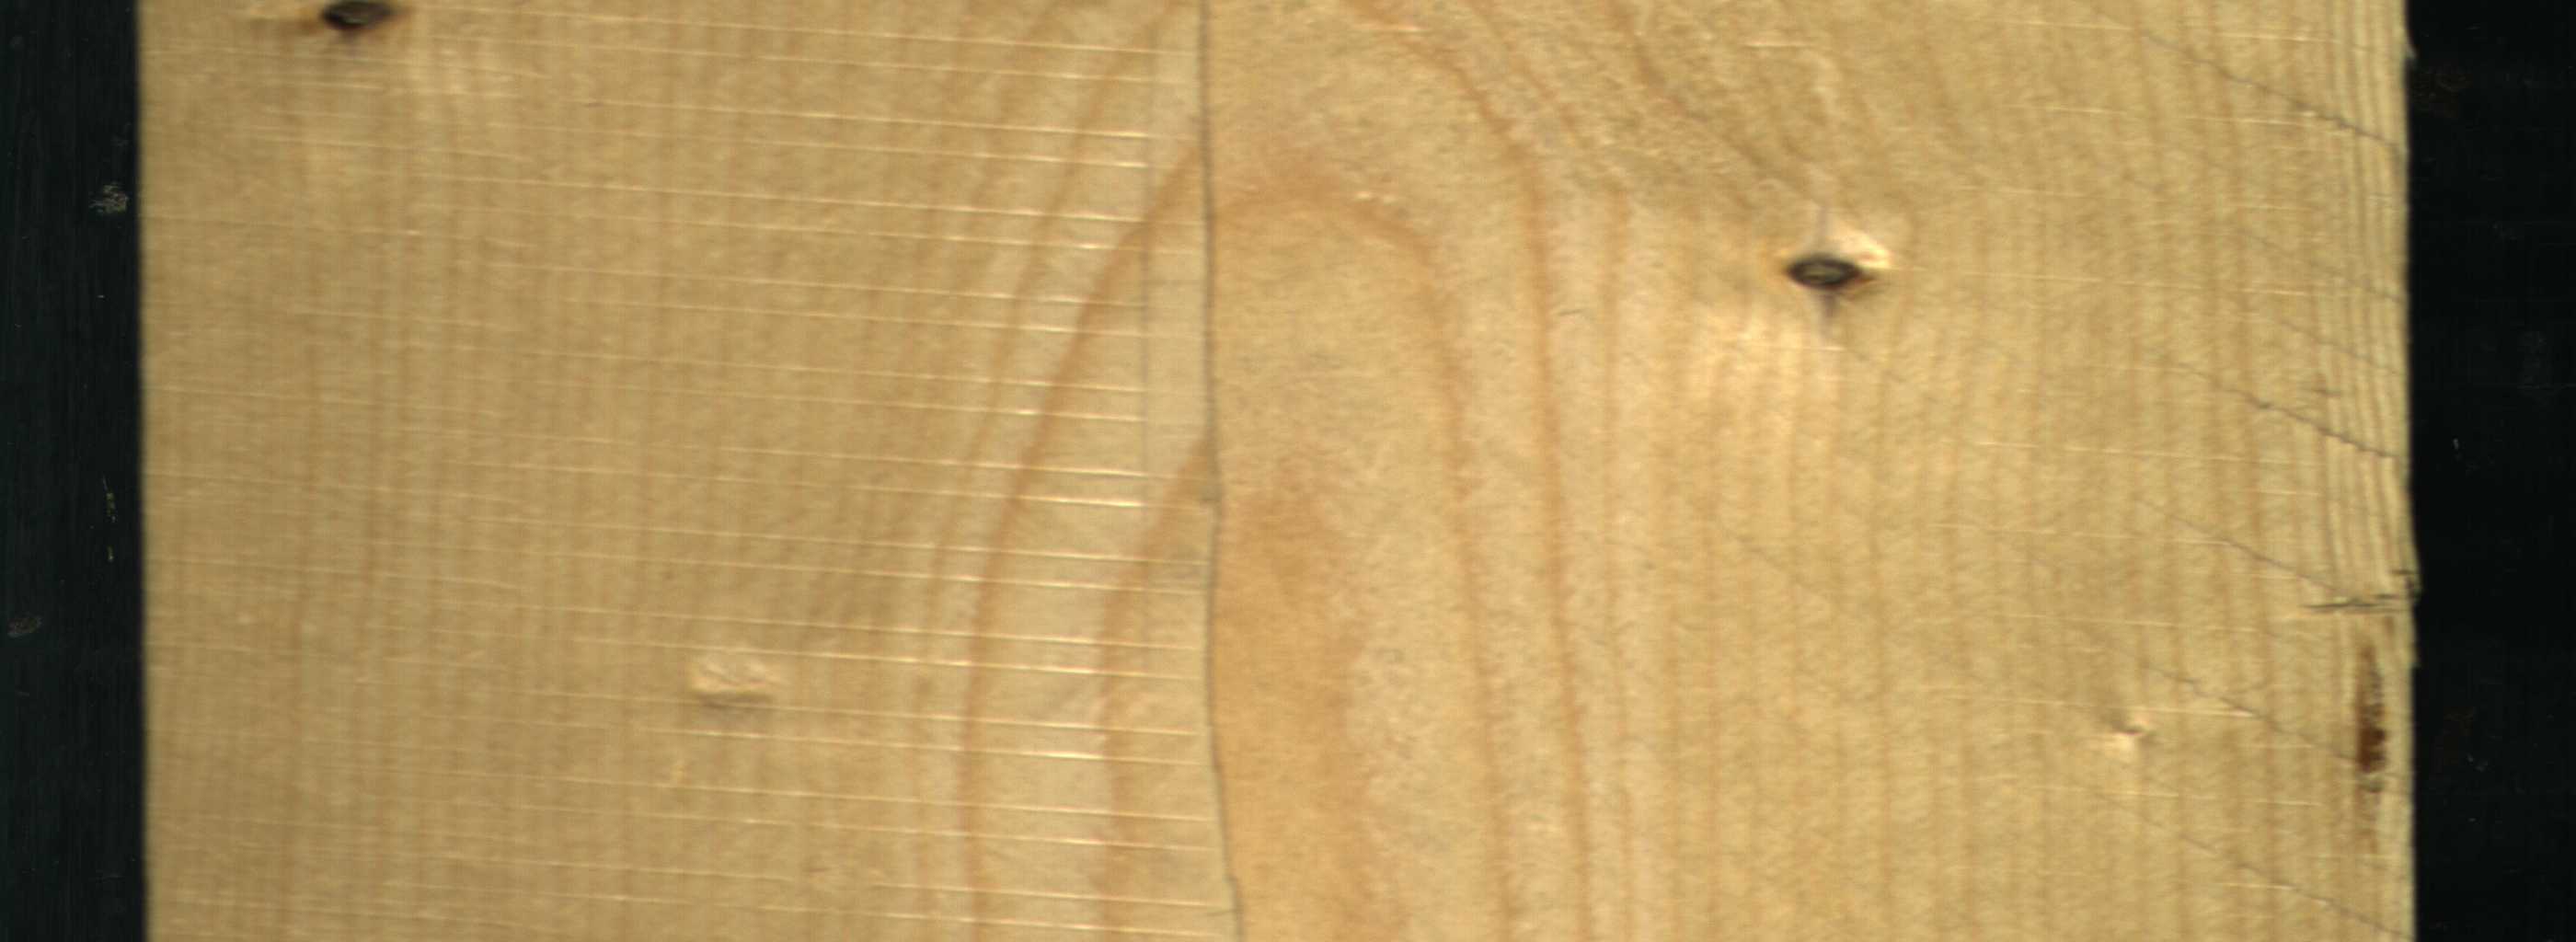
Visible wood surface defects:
resin
Dead_Knot
Dead_Knot